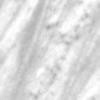
Label: change